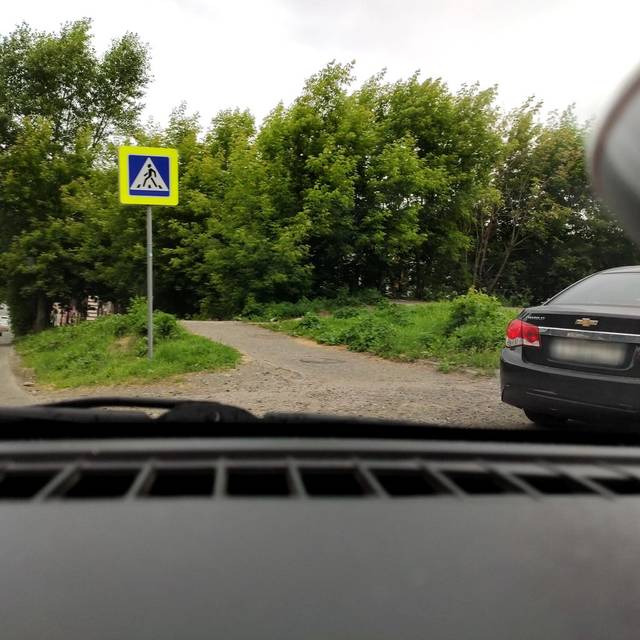
Region: Russia
Coordinates: 58.036, 56.319